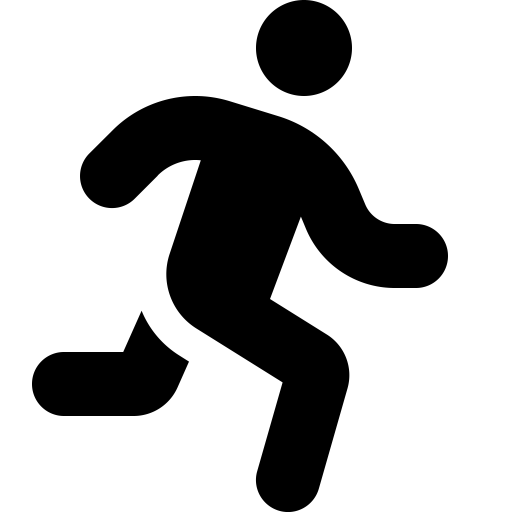
Tags: icon, FontAwesome, fa-icon, solid, person, running